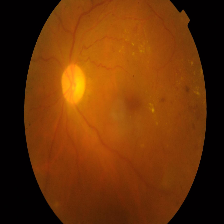
Diabetic retinopathy grade: Proliferative DR